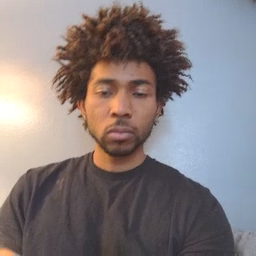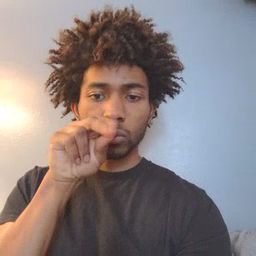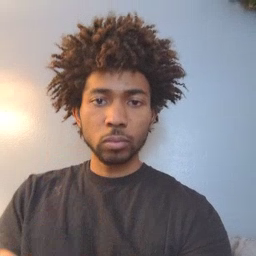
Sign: goose